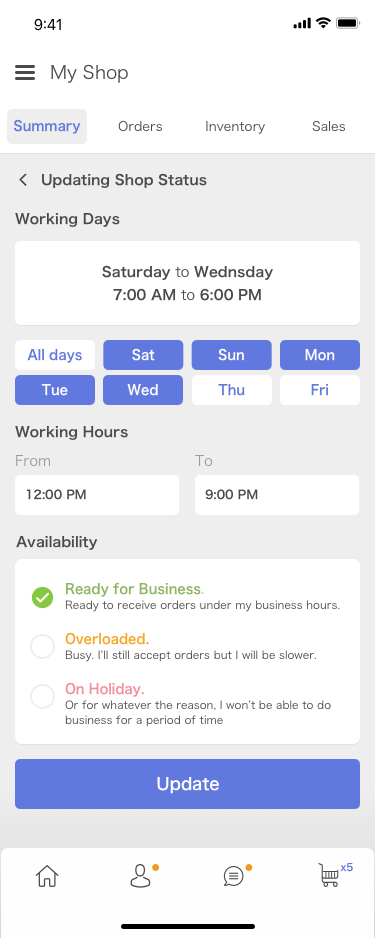
Text in this UI design:
Availability
Ready for Business.
Ready to receive orders under my business hours.
Overloaded.
Busy. I’ll still accept orders but I will be slower.
On Holiday.
Or for whatever the reason, I won’t be able to do
business for a period of time
Working Hours
From
12:00 PM
To
9:00 PM
Sat
Sun
Thu
All days
Wed
Tue
Mon
Fri
Saturday to Wednsday
7:00 AM to 6:00 PM
Working Days
Updating Shop Status
Inventory
Orders
Sales
Summary
My Shop